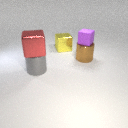
large gray metal cylinder to the left of large brown metal cylinder